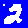
Digit: 2